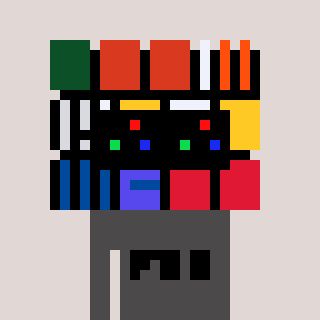
a pixel art character with square black sunglasses, a abstract-shaped head and a grayscale-colored body on a warm background